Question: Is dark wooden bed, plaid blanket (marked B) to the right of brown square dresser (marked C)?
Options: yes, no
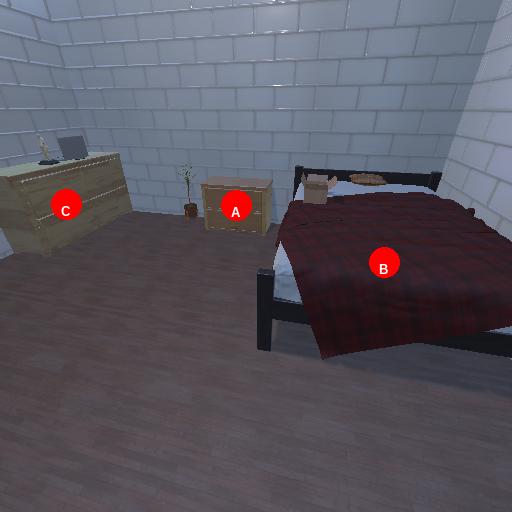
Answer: yes